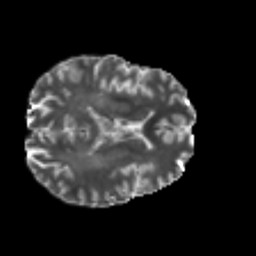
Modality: T2w
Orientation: axial
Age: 34
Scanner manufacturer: philips
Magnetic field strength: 3 T
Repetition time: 8.6 s
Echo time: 0.127 s